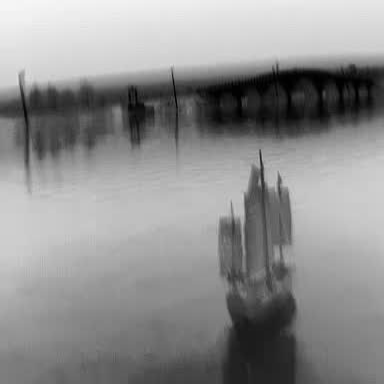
There is a sailboat in the infrared image.